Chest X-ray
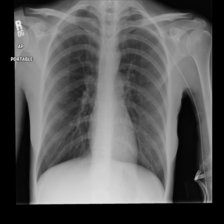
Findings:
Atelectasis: negative
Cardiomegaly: negative
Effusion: negative
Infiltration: negative
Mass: negative
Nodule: negative
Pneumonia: negative
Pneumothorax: negative
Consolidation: negative
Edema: negative
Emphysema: negative
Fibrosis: negative
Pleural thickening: negative
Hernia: negative